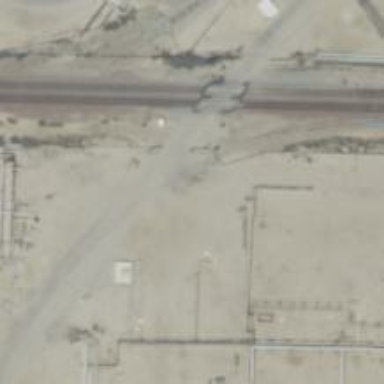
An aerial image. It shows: Railway level crossing.